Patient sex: M
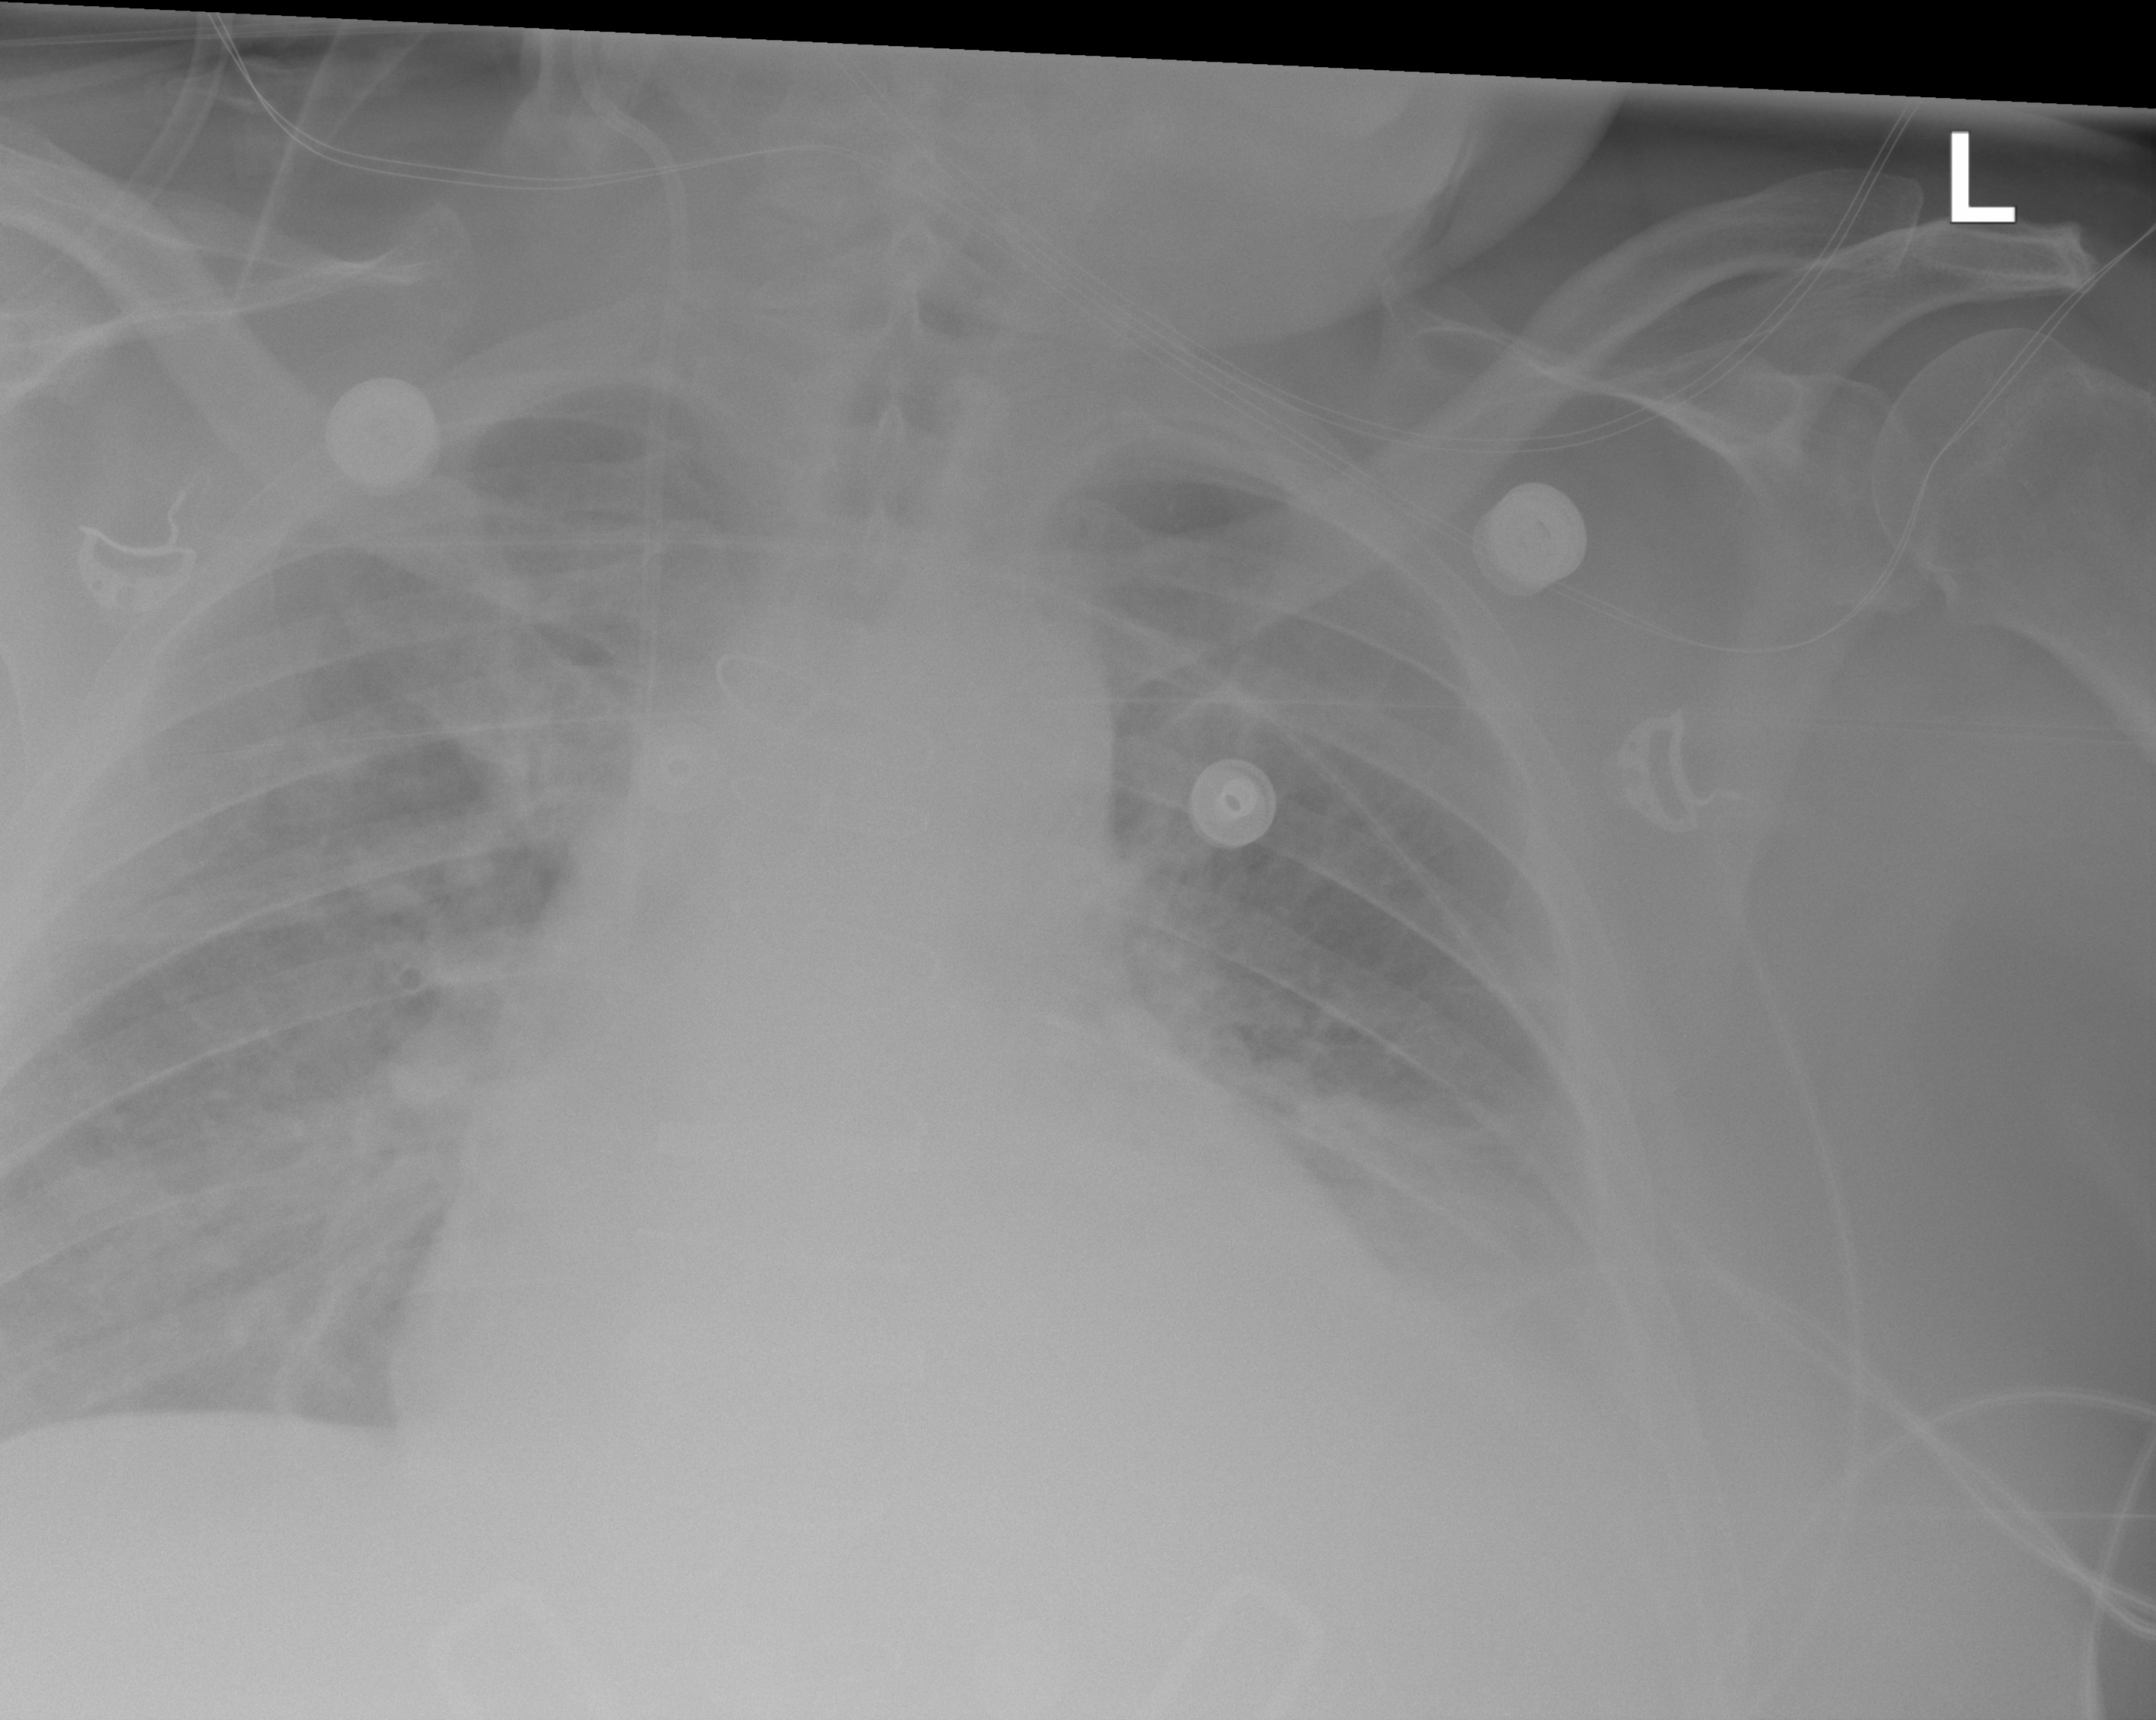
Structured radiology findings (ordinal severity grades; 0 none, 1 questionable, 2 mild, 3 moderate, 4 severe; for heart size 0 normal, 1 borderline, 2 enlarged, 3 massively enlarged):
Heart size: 2
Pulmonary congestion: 2
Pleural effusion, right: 0
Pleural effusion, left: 2
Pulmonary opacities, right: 0
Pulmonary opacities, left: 0
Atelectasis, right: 1
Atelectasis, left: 2